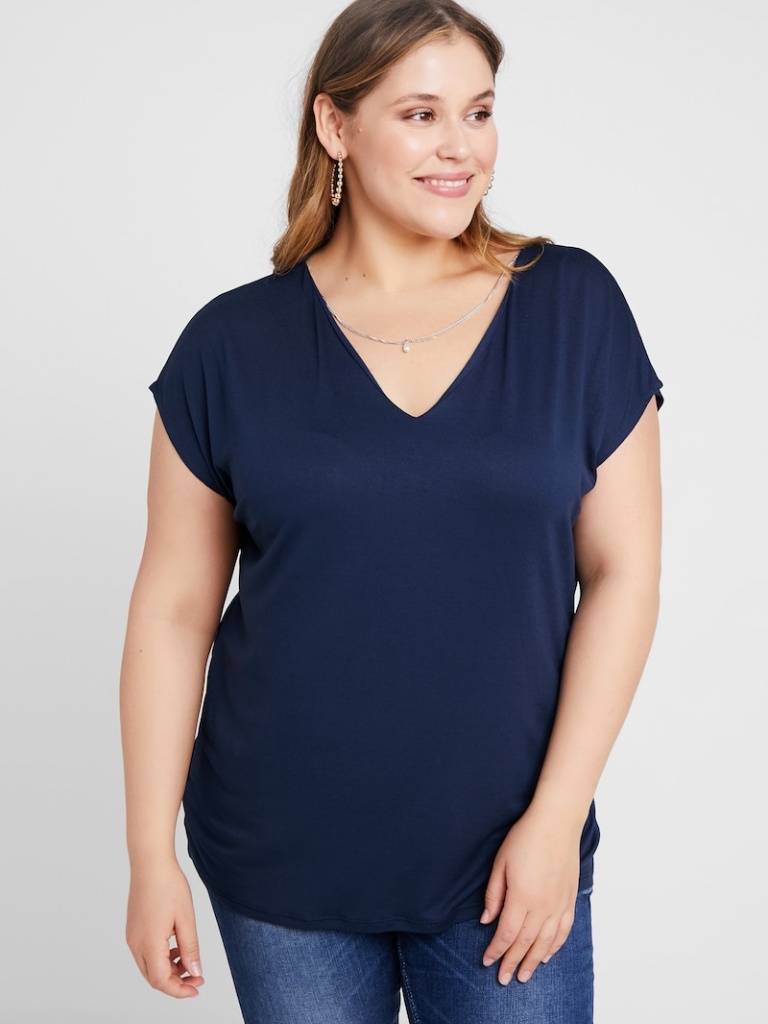
cotton relaxed short sleeve hip length Untucked v-neck t-shirt